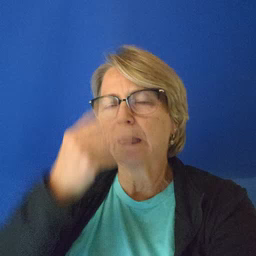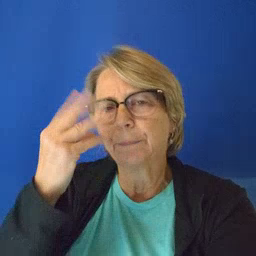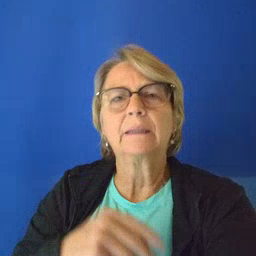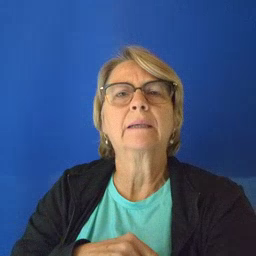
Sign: sleepy